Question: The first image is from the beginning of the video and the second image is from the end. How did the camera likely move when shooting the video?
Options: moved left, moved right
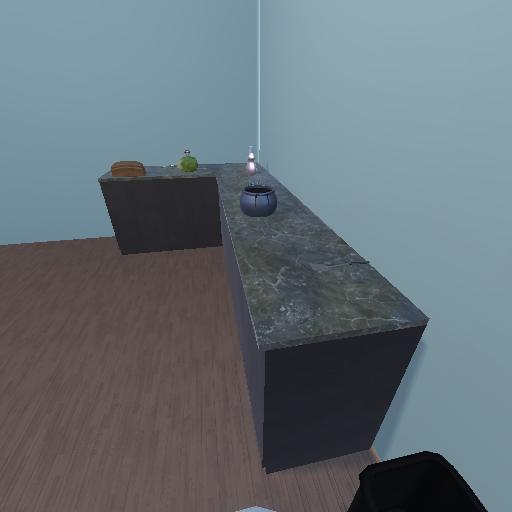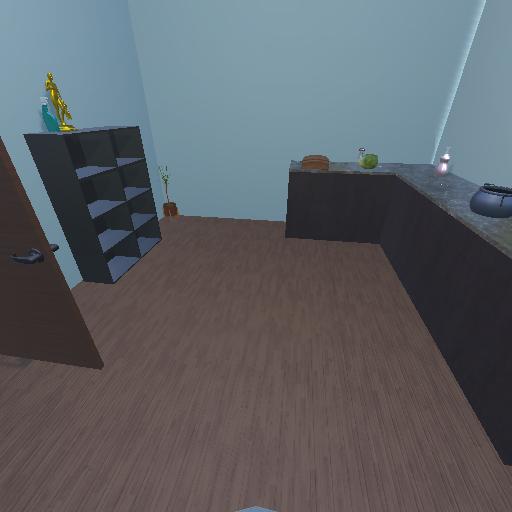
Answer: moved left